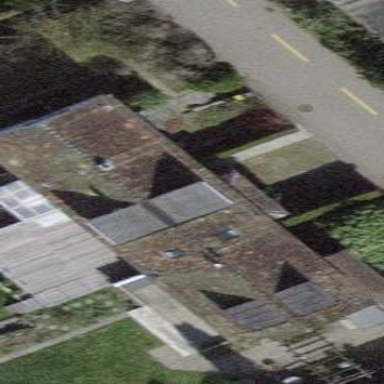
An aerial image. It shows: Building with gabled roof oriented across its structure.